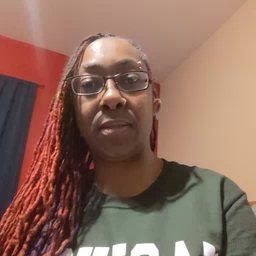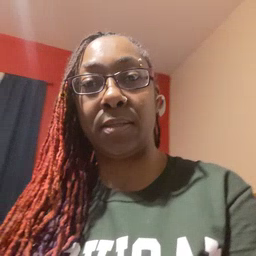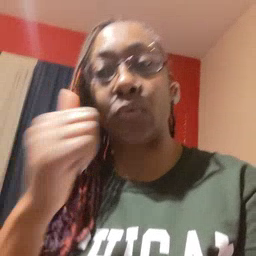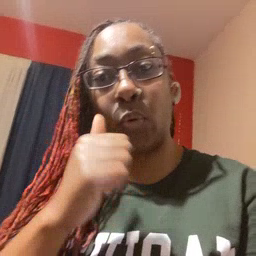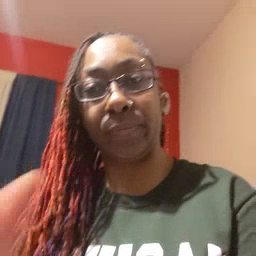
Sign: girl